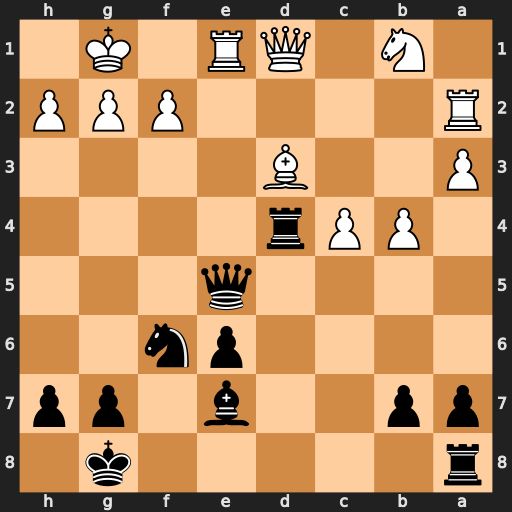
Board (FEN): r5k1/pp2b1pp/4pn2/4q3/1PPr4/P2B4/R4PPP/1N1QR1K1
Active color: b
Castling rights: -
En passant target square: -
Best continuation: Rxd3 Rd2 Rxd2